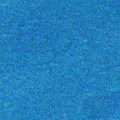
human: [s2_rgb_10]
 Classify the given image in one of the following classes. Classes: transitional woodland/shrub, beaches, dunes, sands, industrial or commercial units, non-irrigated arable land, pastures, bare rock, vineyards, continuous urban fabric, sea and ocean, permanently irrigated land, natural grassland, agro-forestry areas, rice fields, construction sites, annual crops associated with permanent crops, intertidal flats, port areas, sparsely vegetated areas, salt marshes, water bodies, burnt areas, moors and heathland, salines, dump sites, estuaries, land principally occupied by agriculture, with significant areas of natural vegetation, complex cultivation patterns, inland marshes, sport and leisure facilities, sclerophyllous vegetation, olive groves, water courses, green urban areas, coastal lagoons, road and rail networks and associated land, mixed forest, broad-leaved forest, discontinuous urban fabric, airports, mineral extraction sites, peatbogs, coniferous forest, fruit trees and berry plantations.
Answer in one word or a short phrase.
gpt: sea and ocean